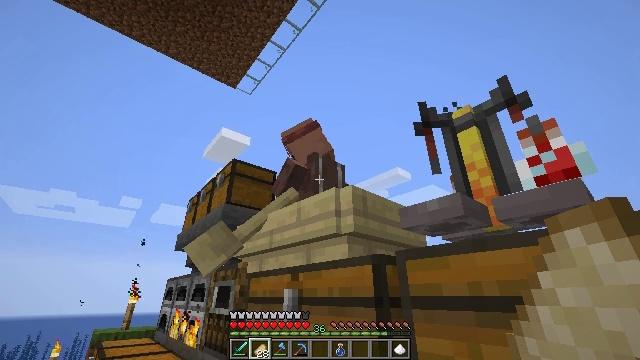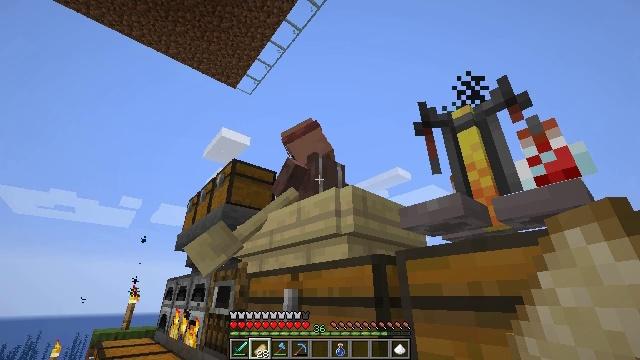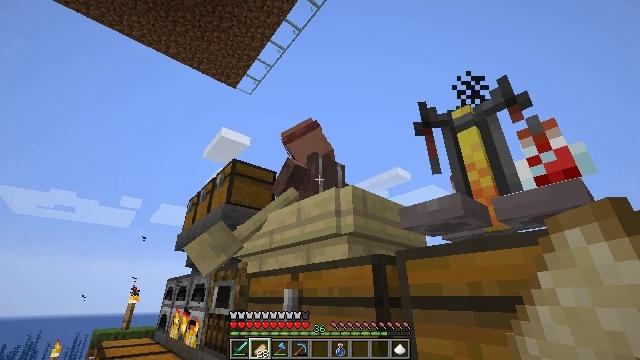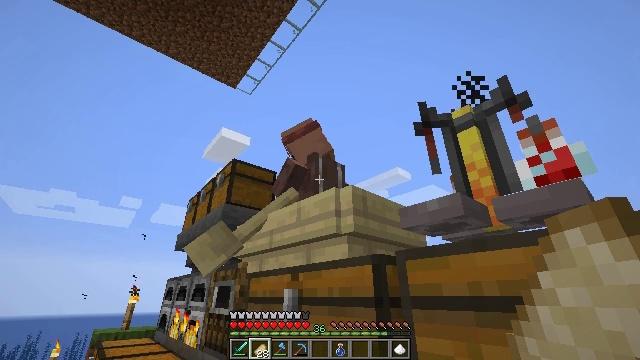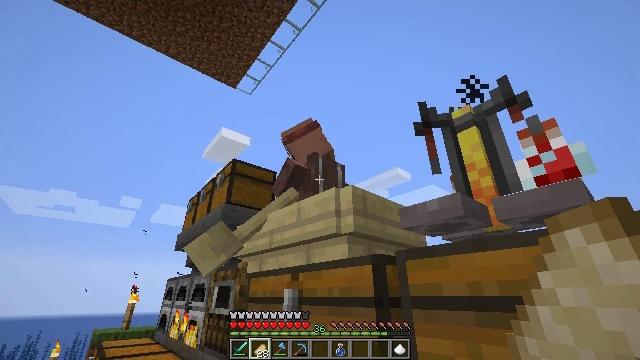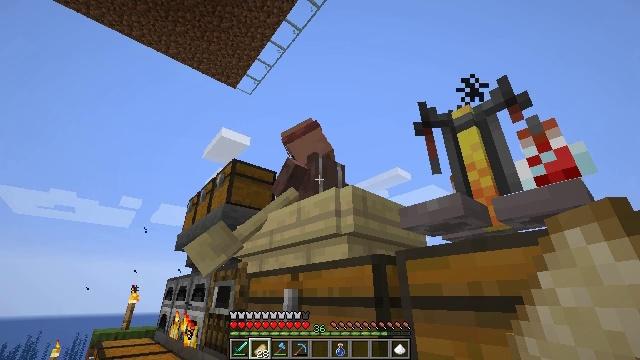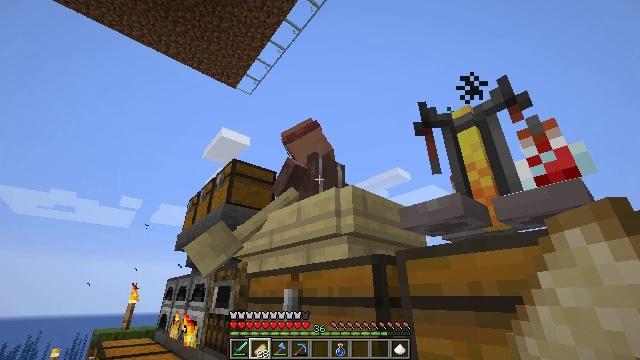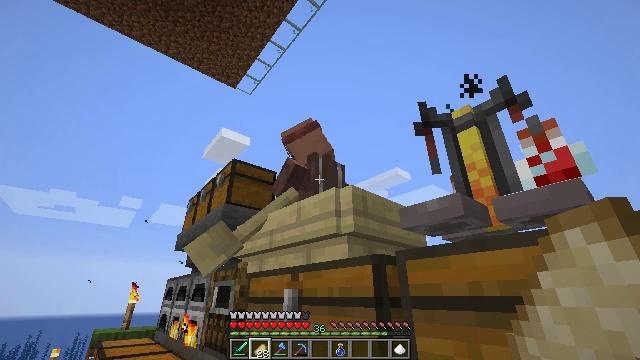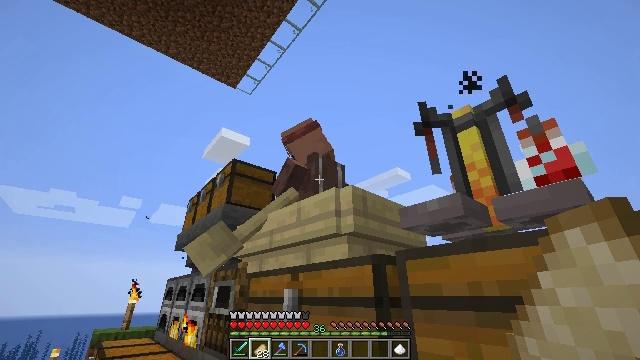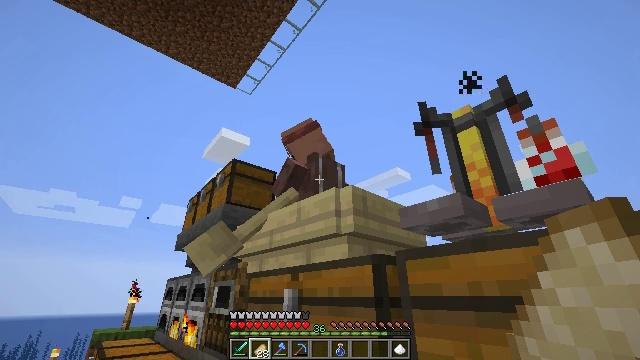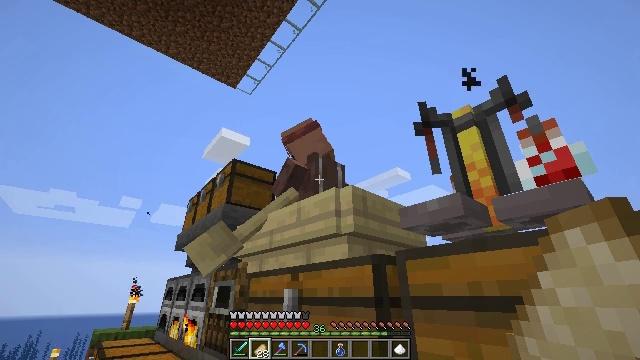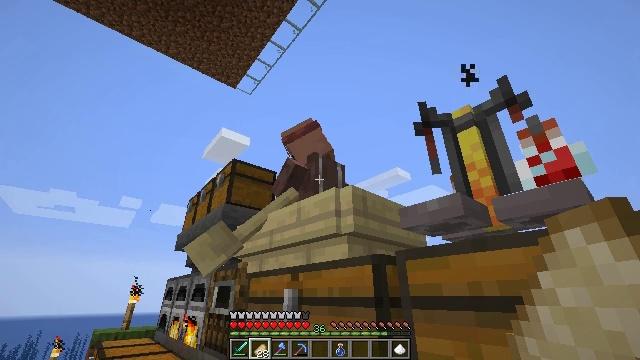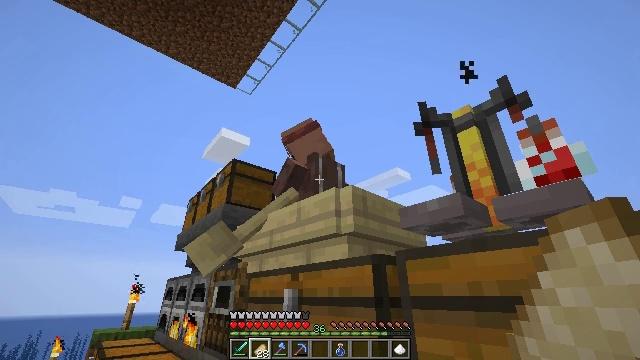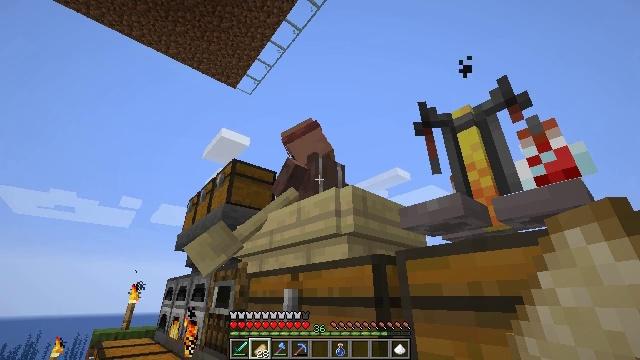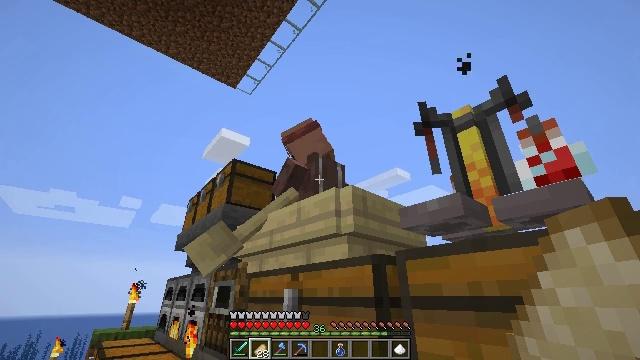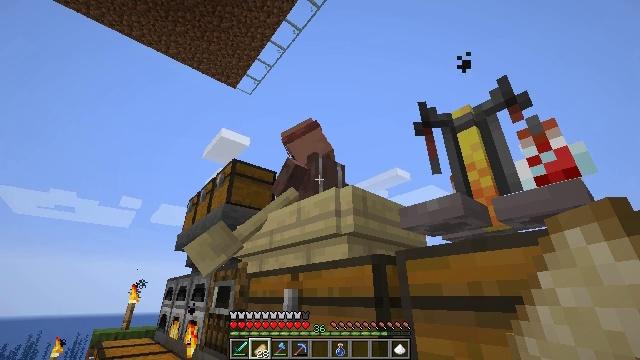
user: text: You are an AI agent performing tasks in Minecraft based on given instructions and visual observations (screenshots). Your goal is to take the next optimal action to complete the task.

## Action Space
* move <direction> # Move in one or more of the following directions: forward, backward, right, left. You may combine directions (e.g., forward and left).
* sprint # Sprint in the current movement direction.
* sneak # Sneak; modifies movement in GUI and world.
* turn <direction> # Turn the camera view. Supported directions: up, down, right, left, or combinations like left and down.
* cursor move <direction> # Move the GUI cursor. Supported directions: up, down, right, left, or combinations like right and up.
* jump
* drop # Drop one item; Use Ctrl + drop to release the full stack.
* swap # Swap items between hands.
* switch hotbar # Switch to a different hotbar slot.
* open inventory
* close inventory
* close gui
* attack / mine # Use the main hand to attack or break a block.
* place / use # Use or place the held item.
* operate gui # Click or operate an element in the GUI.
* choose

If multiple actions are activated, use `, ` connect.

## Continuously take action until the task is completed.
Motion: motion action
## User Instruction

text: Put spider eye, brown mushroom, and sugar in crafting grid to get a fermented spider eye.
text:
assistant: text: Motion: no_op
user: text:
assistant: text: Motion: no_op
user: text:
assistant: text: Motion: no_op
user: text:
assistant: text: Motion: no_op
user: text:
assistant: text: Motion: no_op
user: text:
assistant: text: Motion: no_op
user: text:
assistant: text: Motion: no_op
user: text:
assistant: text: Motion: no_op
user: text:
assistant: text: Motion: no_op
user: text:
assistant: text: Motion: no_op
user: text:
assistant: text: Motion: no_op
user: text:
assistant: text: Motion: no_op
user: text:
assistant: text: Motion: no_op
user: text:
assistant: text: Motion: no_op
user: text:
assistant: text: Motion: no_op
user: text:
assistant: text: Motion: no_op
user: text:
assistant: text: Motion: no_op
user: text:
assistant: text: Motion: no_op
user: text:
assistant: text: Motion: no_op
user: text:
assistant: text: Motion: no_op
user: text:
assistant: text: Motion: no_op
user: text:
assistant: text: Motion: no_op
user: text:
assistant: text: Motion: no_op
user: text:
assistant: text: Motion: no_op
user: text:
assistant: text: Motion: no_op
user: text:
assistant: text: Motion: no_op
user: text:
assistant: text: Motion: no_op
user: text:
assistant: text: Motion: no_op
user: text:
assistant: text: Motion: no_op
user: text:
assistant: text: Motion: no_op